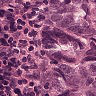
Metastatic tissue present: yes